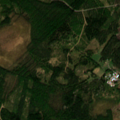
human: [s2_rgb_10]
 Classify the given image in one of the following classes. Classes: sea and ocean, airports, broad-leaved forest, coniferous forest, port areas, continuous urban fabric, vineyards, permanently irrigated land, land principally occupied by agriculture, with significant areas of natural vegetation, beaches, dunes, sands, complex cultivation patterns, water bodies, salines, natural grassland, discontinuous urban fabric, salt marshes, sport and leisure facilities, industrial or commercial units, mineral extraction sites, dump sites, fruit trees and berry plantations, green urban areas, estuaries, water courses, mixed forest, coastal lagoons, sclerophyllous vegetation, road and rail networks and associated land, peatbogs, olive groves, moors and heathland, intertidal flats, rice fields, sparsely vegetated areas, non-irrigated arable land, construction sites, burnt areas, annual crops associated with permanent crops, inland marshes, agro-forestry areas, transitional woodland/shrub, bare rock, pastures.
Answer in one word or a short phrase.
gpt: mixed forest, transitional woodland/shrub